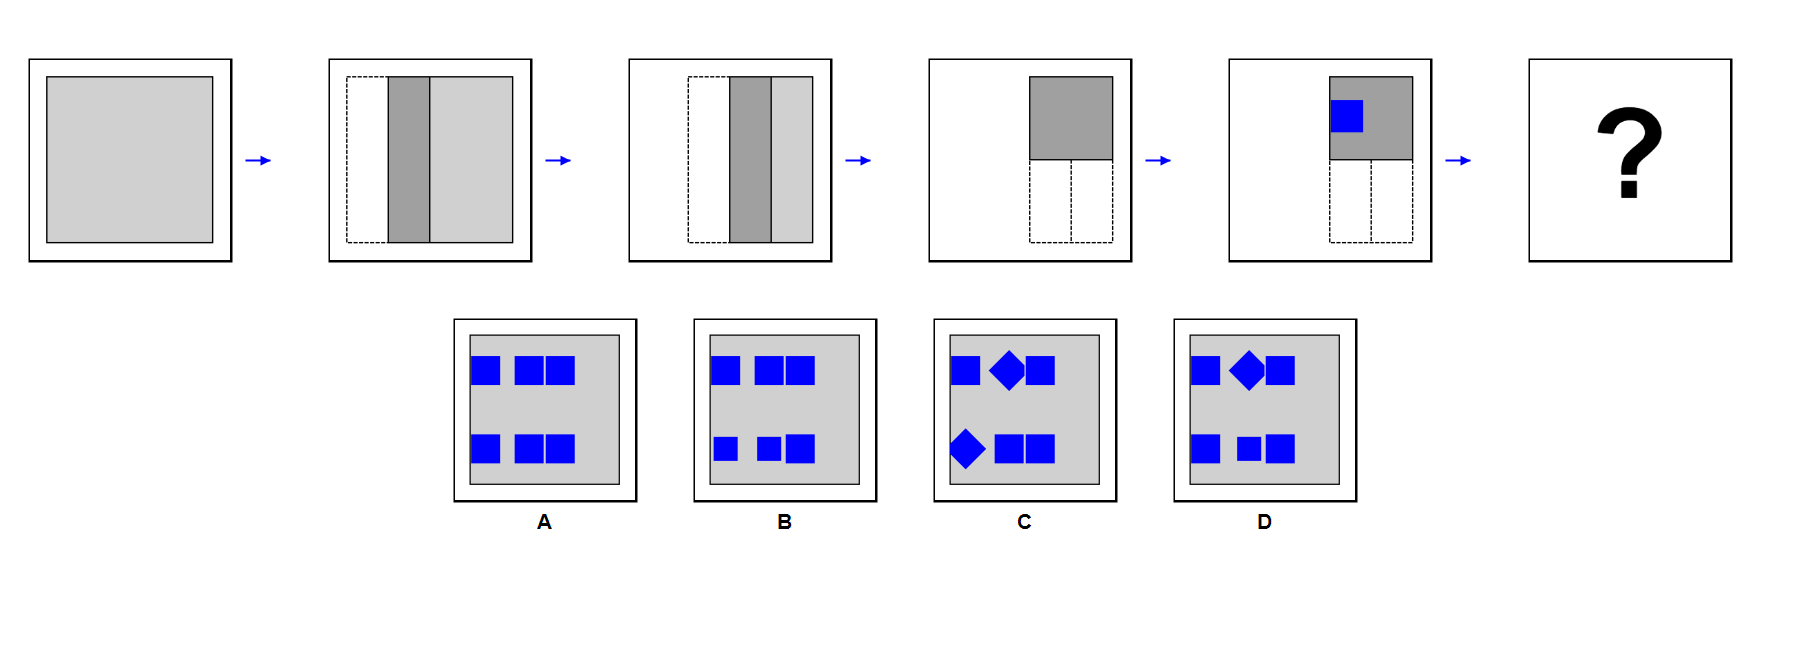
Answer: A